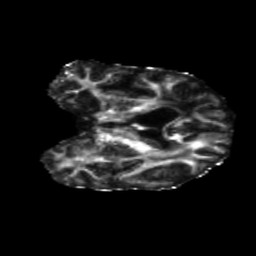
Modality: FA
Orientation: coronal
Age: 46
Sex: male
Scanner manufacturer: siemens
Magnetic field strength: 3 T
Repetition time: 5.47 s
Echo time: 0.0854 s